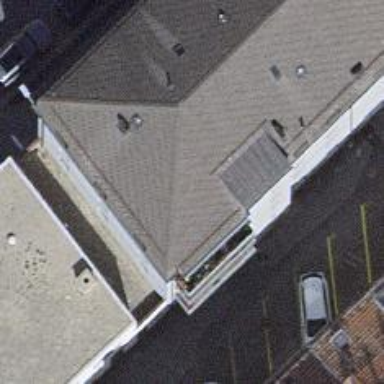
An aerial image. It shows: Pub.